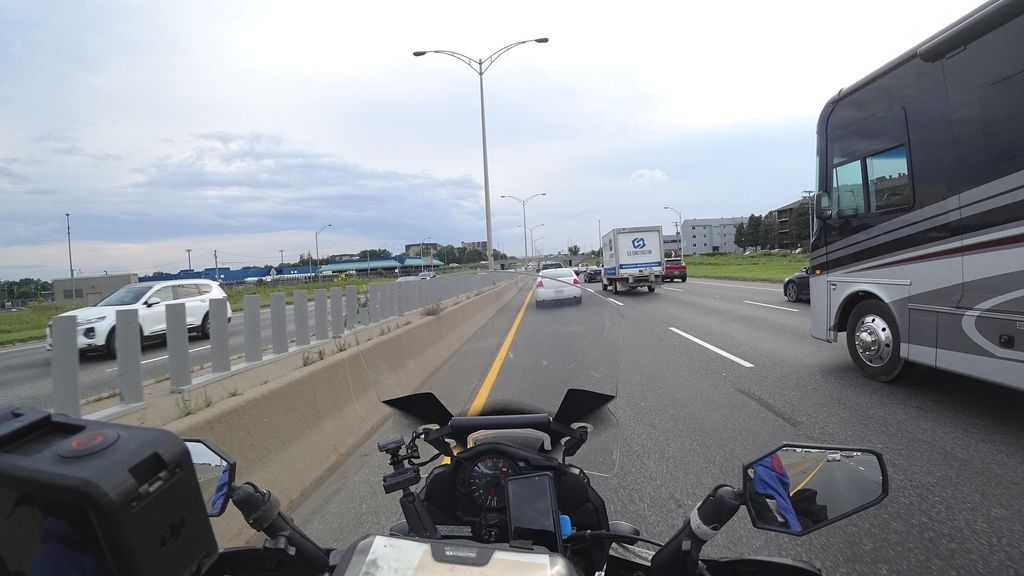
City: quebec_city